Field crop: maize
Growth stage: 2
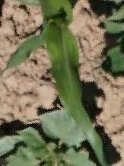
Species: maize